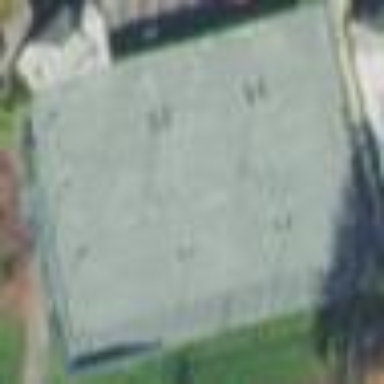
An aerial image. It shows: Tennis court in leisure pitch.